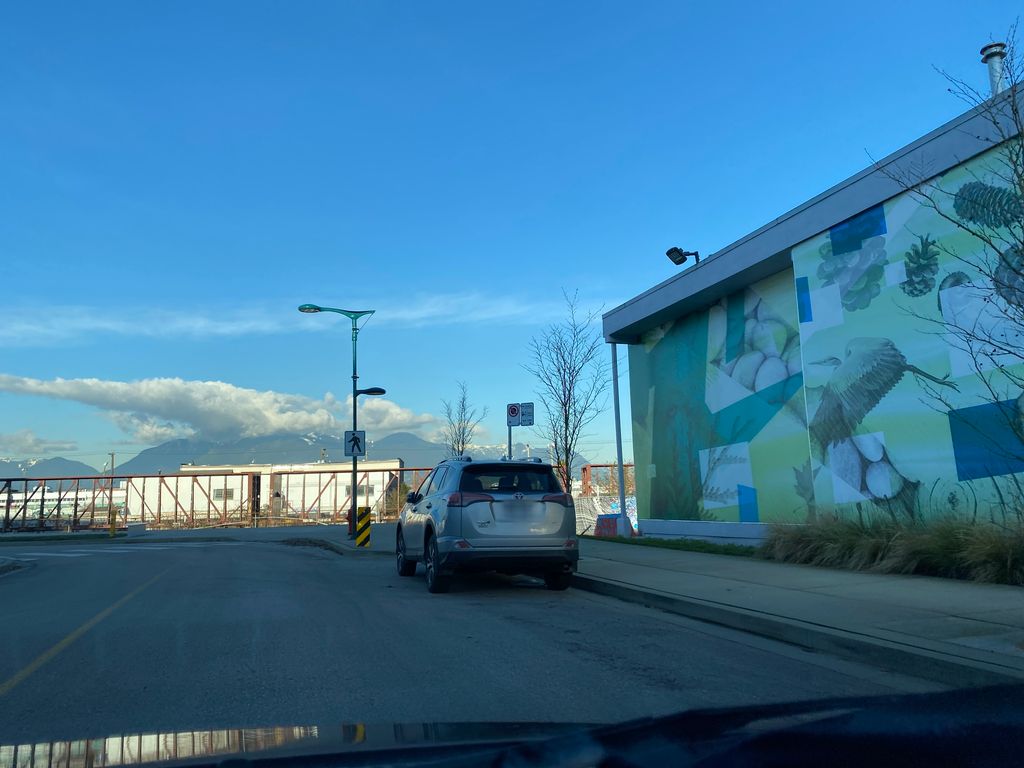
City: vancouver